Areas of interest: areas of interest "Moon Lotus Lake Park"
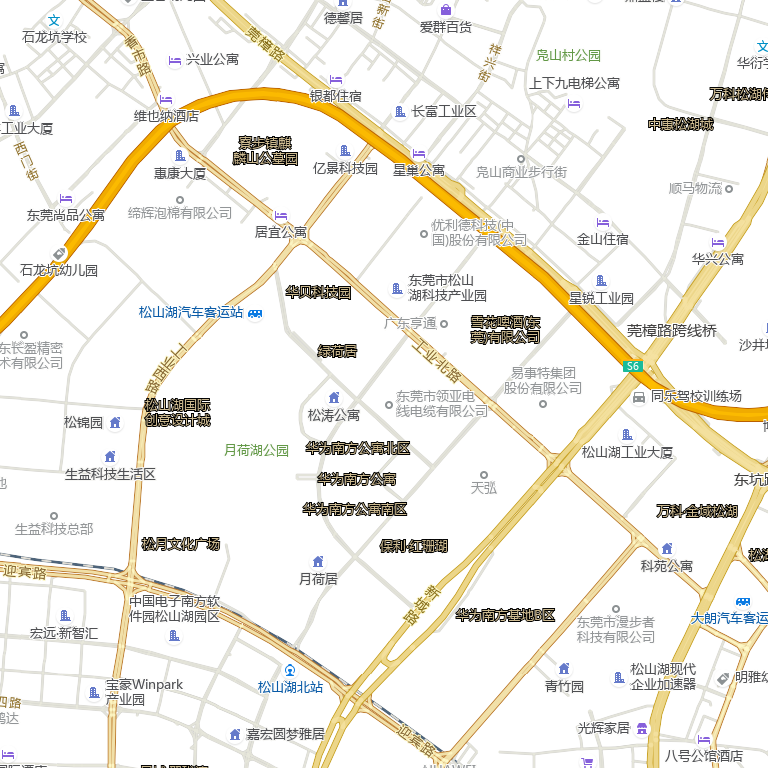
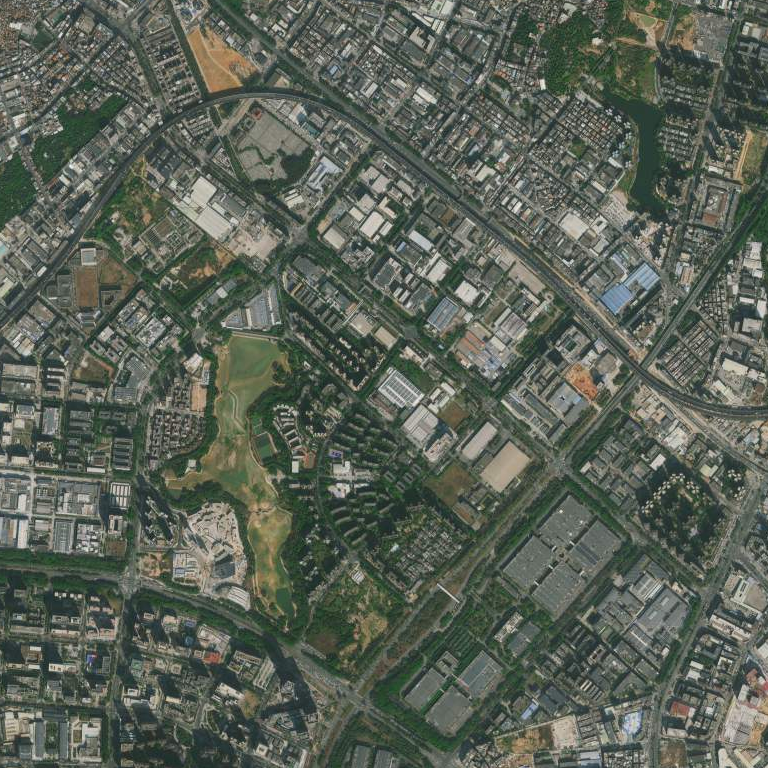